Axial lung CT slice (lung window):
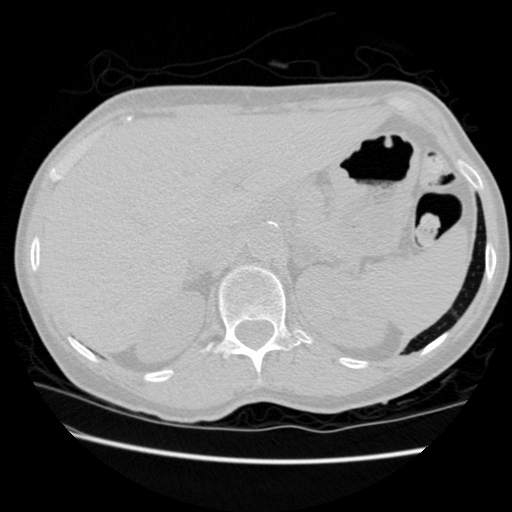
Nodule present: no